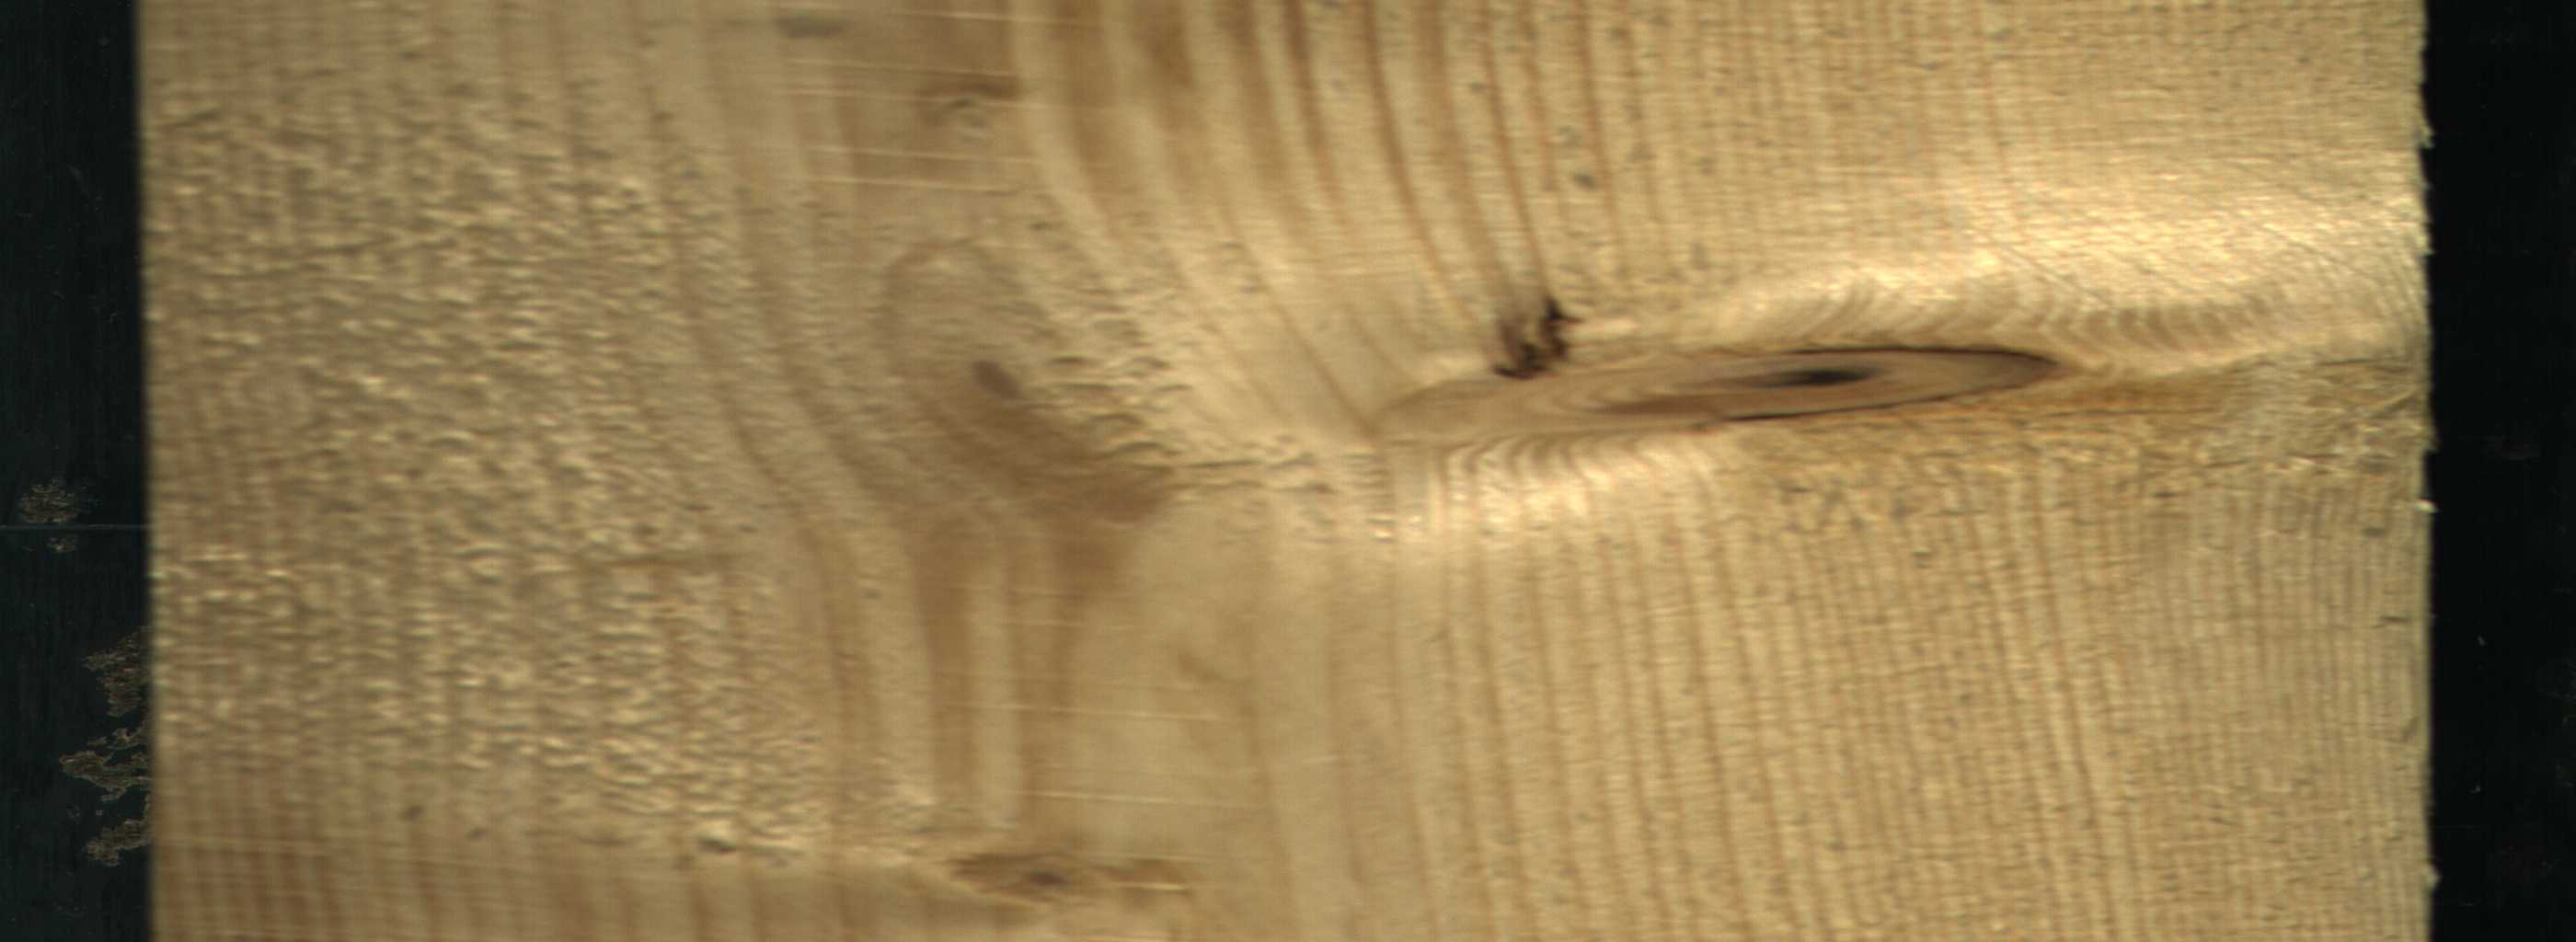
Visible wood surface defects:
Dead_Knot
Live_Knot
Live_Knot